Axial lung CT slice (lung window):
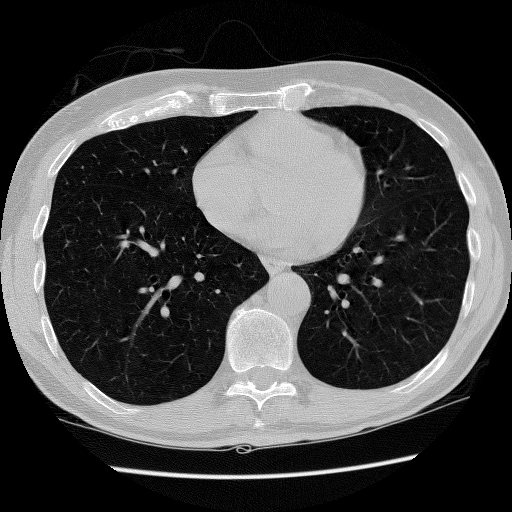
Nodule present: no